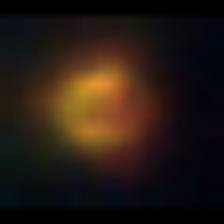
Taxon: NanoPlankton
Group: Other